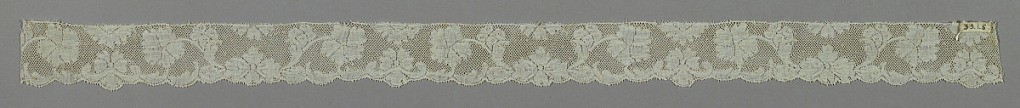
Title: Border
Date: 18th century
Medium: linen Technique: bobbin lace (early Valenciennes ground)
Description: Valenciennes type consisting of a leaf border with carnations and sprays.